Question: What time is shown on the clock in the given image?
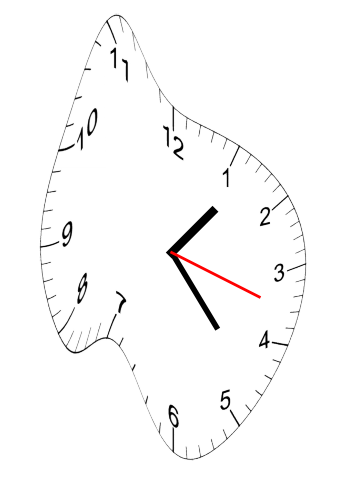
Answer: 01:23:18